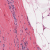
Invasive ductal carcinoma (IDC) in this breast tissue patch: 0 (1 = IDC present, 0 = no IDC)